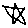
Label: star